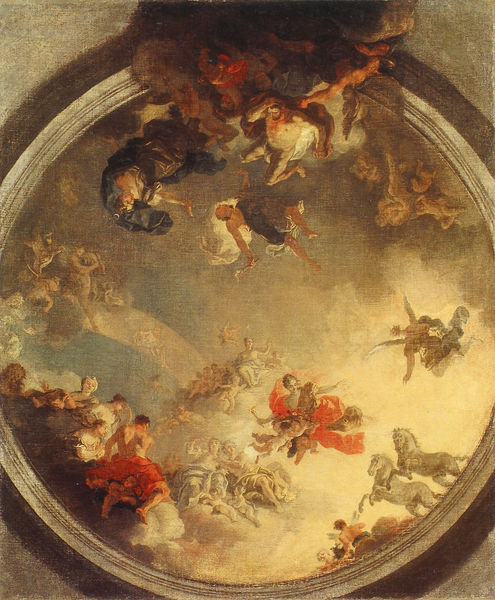
Titel: Allegorie auf den Tagesanbruch
Künstler: Daniel Gran
Institution: Wien, Österreichische Galerie
Schlagwörter: blau, himmel, körper, mann, wolken, frauen, frau, männer, rot, wolke, barock, gewand, decke, rokoko, fliegen, kreis, pferd, pferde, rund, engel, bogen, kuppel, erhaben, mond, religion, schweben, allegorie, götter, religiös, schwebend, fresco